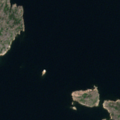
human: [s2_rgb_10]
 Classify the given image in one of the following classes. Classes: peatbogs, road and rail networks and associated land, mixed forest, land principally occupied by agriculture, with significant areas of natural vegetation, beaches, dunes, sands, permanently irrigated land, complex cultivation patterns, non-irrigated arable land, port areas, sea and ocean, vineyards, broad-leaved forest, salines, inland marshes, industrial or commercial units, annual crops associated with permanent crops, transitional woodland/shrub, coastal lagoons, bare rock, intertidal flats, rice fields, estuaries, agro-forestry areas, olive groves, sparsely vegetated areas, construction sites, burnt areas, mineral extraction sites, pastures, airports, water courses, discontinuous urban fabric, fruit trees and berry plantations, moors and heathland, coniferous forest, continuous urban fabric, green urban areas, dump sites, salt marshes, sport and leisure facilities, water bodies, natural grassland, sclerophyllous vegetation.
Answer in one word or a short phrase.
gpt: sea and ocean